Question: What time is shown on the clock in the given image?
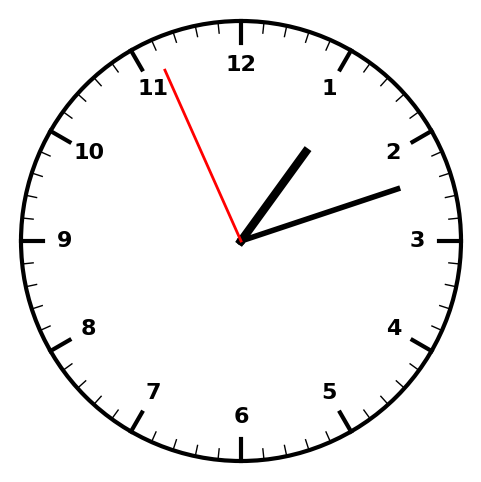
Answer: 01:11:56